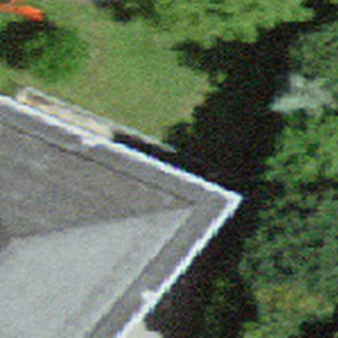
Label: other